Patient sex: M
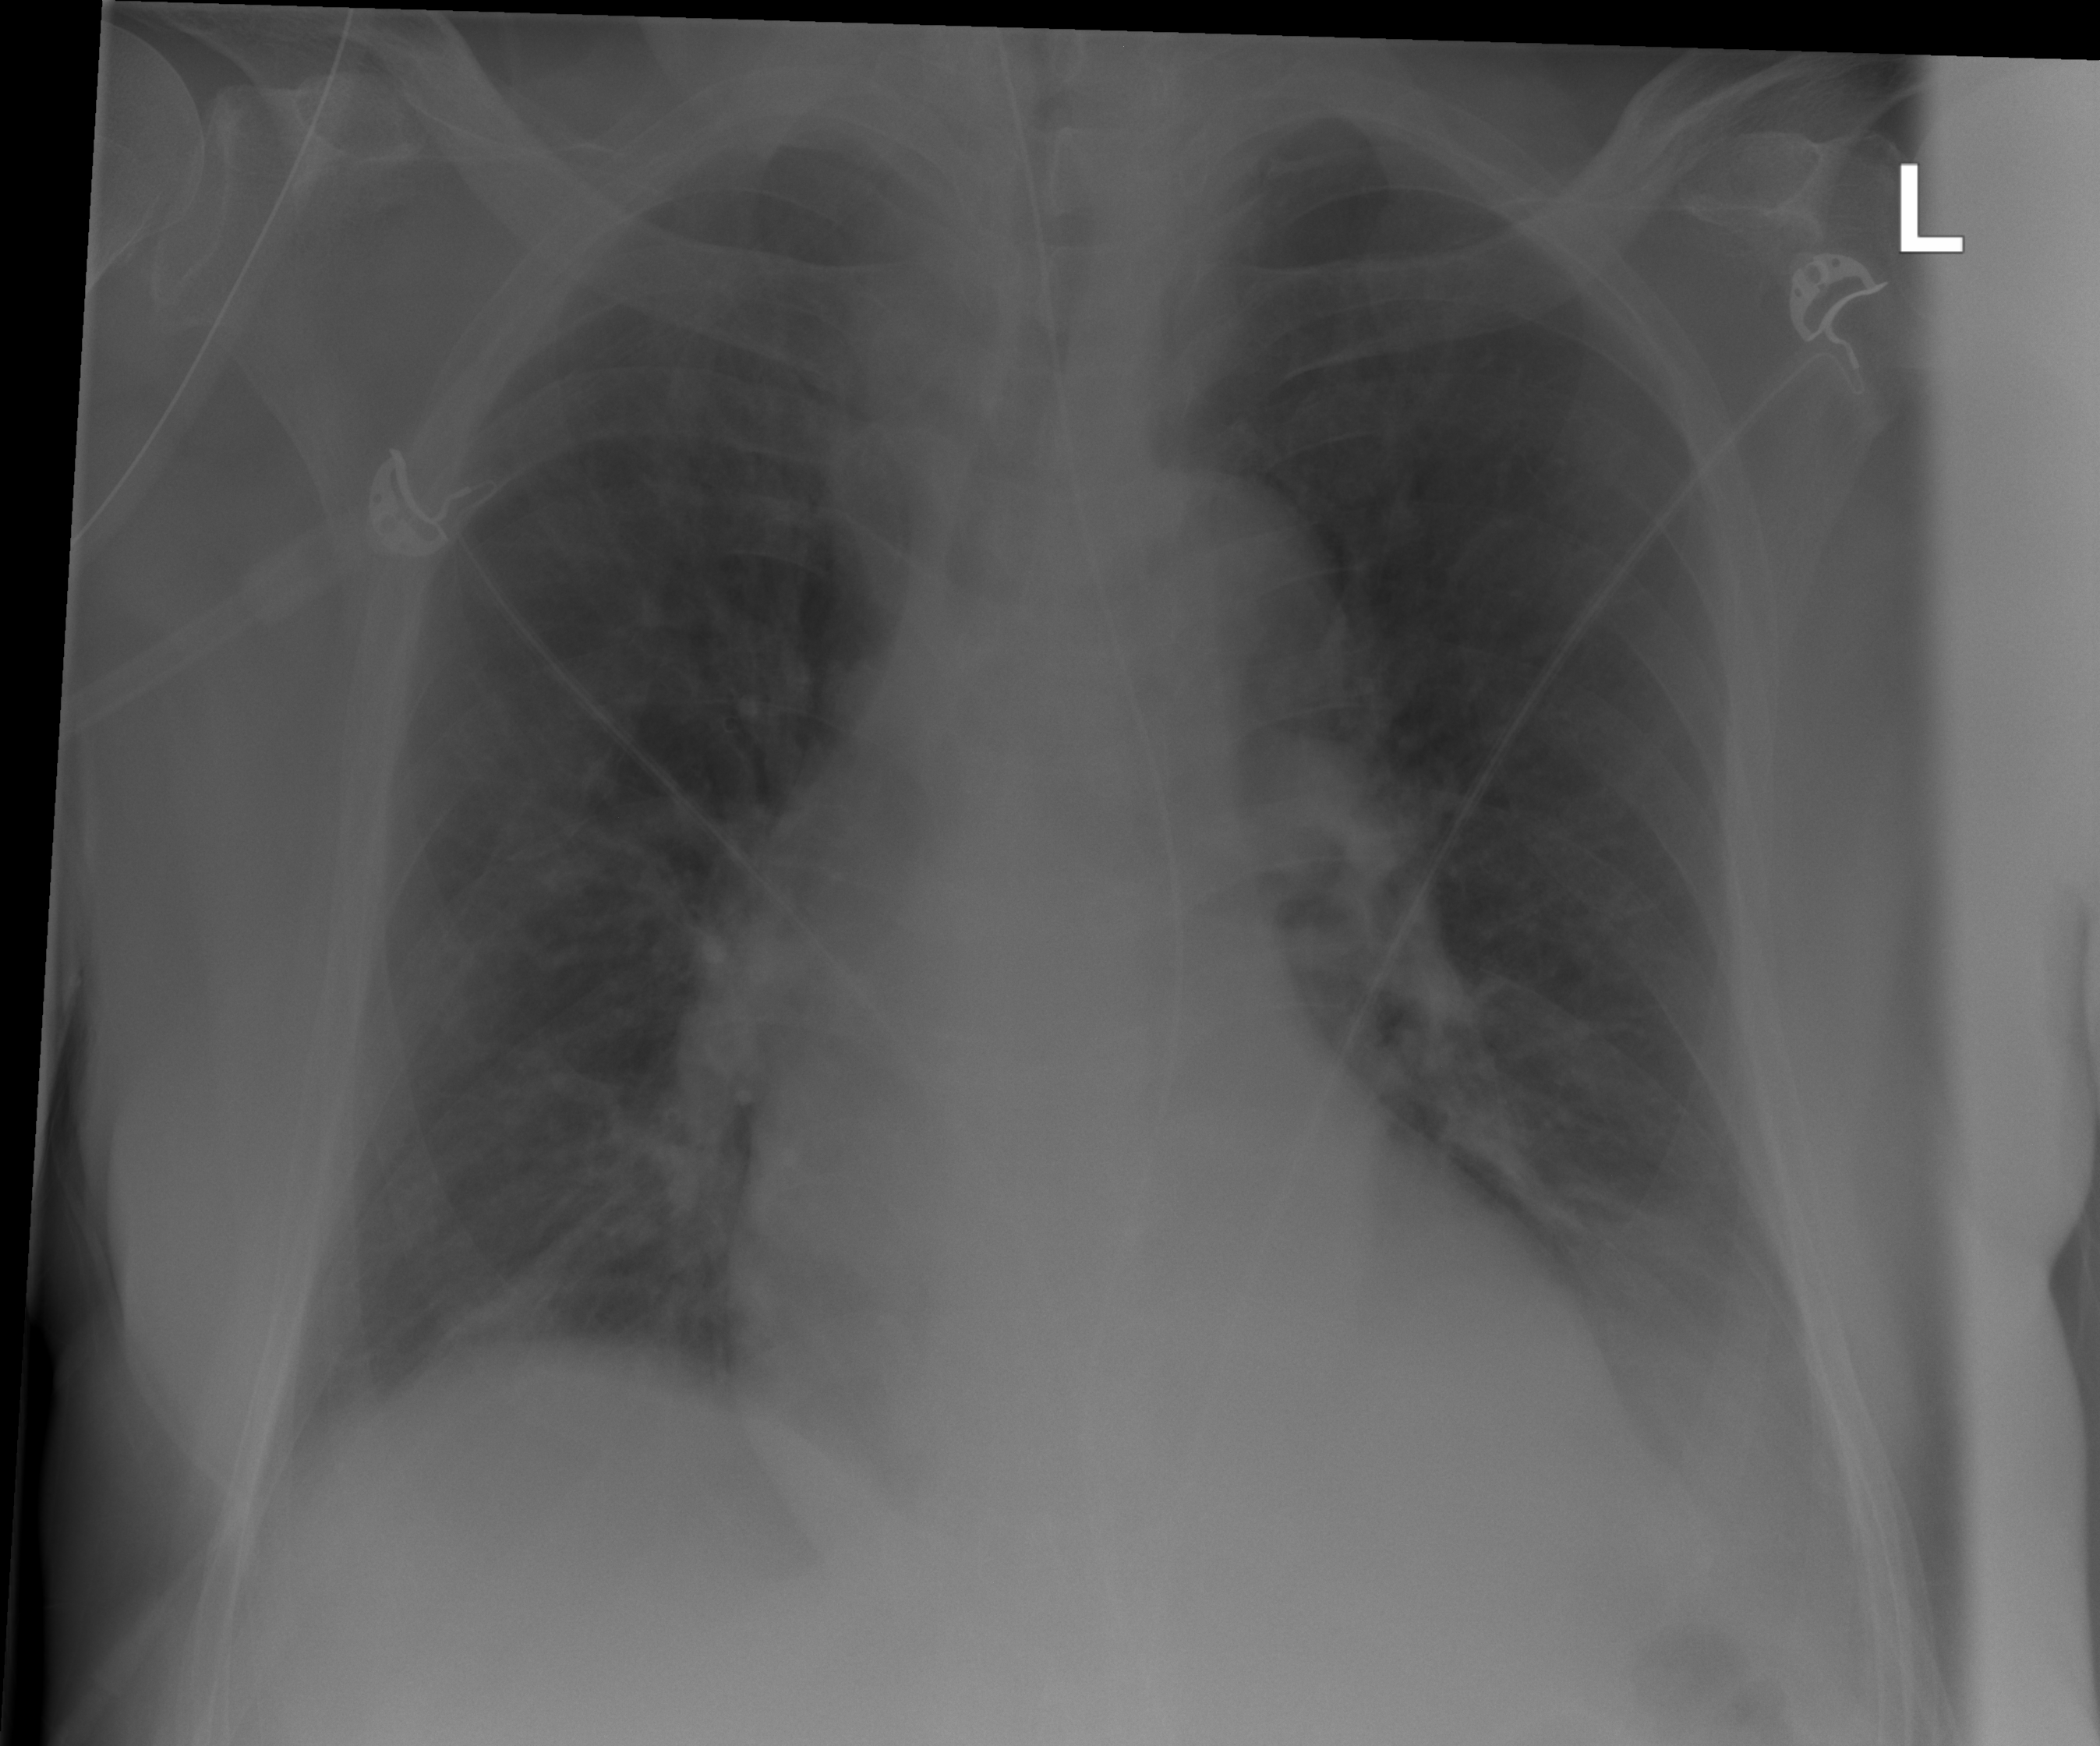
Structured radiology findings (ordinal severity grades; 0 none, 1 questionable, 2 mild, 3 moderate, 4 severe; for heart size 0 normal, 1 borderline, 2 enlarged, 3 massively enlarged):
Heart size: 0
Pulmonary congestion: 0
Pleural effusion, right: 0
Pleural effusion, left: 0
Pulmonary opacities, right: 0
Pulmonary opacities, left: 0
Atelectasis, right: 0
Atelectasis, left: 2